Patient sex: M
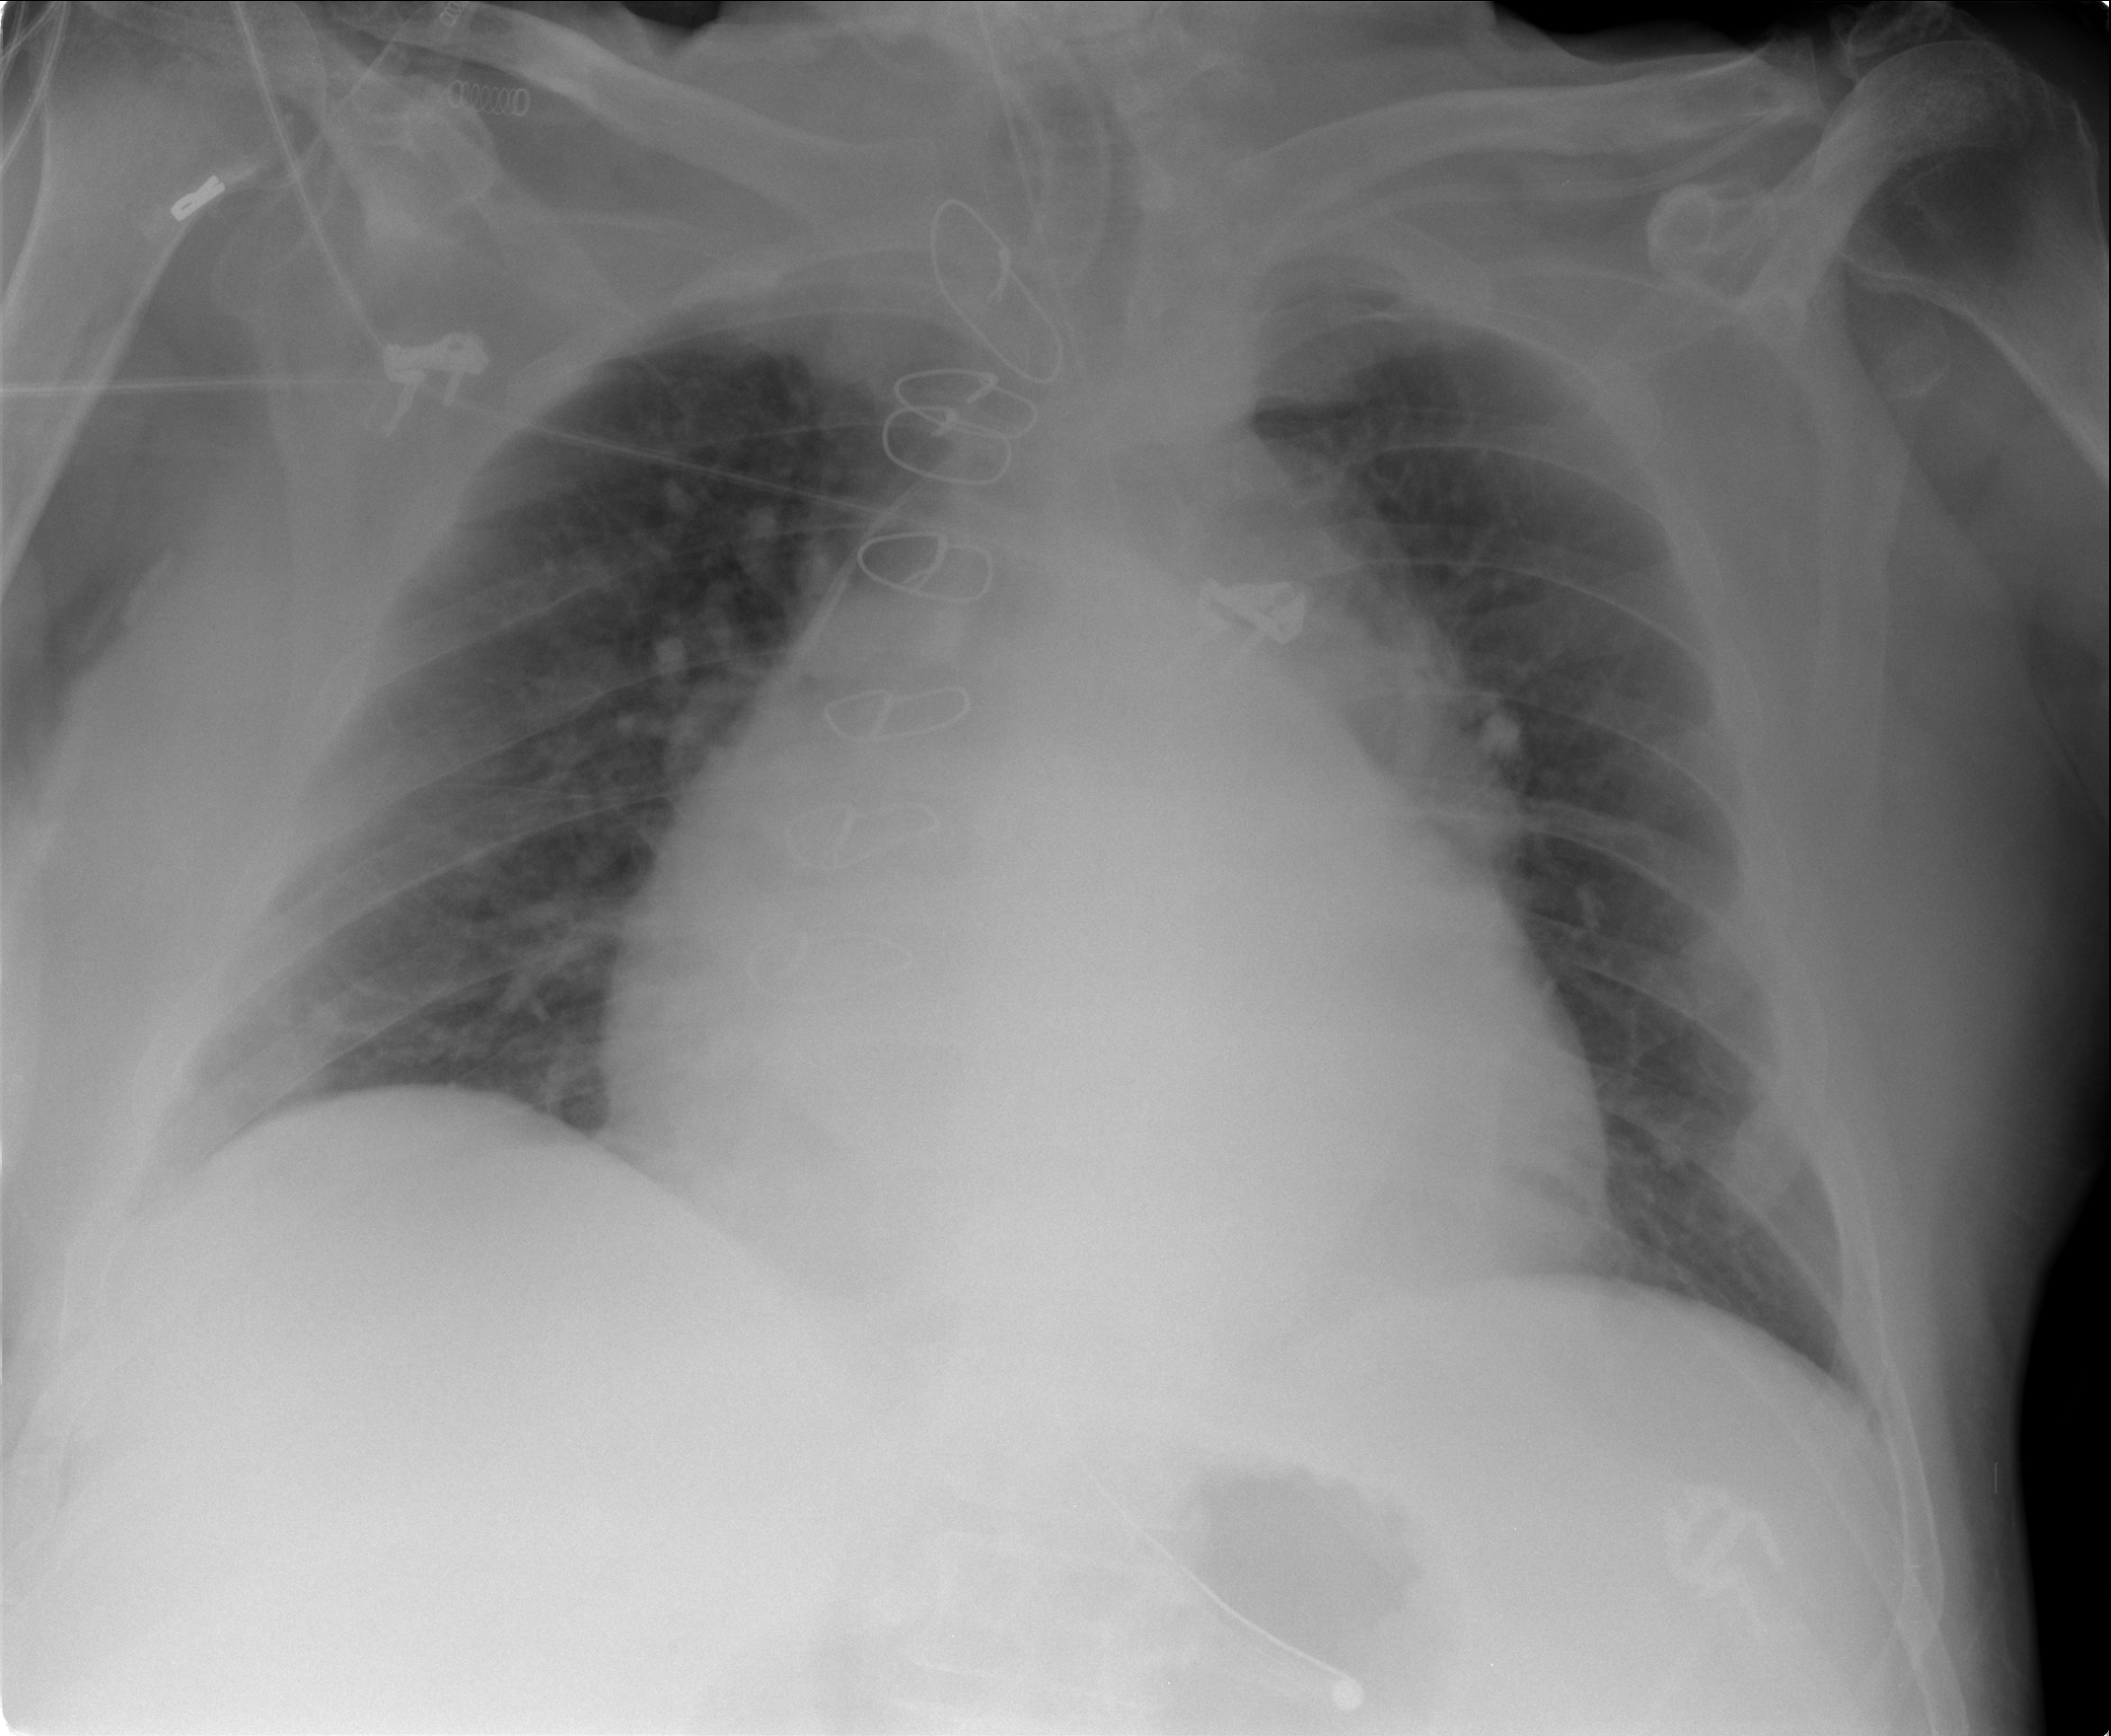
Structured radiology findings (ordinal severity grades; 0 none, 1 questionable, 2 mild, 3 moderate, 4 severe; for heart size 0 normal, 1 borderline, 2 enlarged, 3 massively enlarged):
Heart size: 2
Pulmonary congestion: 3
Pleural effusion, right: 2
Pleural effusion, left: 1
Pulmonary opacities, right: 2
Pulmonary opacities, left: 1
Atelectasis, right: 3
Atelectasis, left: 3